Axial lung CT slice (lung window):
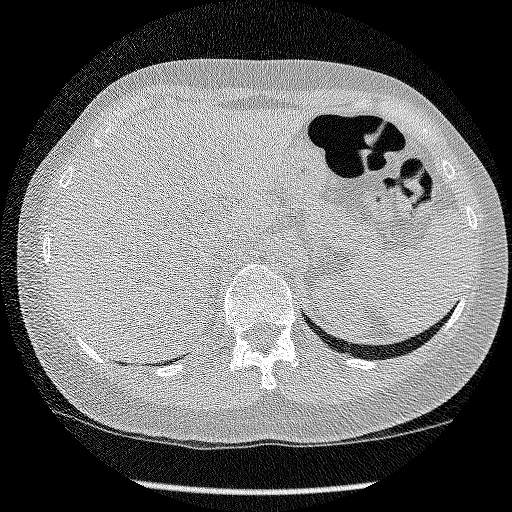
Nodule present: no